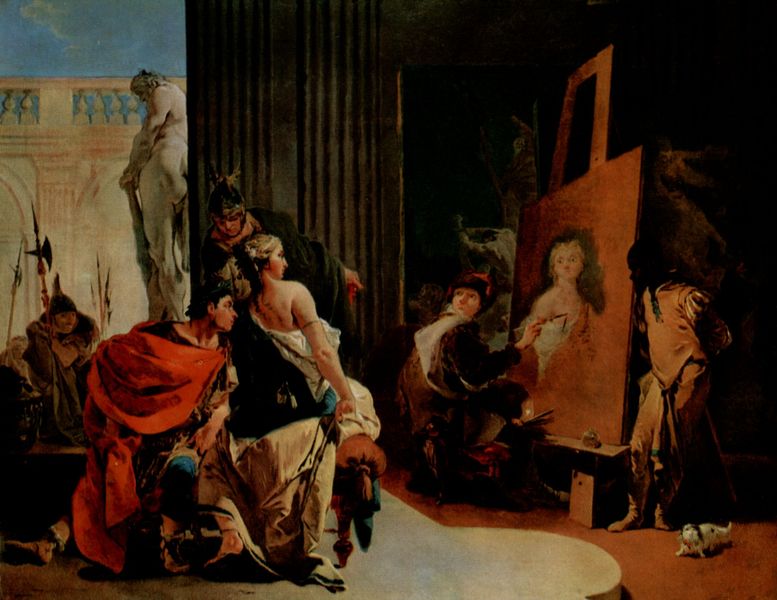
Titel: Alexander der Große und Campaspe im Atelier des Apelles
Künstler: Giovanni Battista Tiepolo
Standort: Montréal (Québec)
Institution: Montréal Museum of Fine Arts
Schlagwörter: akt, blau, dunkel, gemälde, gruppe, himmel, mann, nackt, schatten, umhang, weiß, frauen, gelb, menschen, mädchen, ocker, sitzen, braun, bunt, fenster, frau, hell, hintergrund, hut, kleid, licht, marmor, männer, orange, raum, schwarz, skizze, straße, stuhl, szene, säule, ausblick, dame, hund, rot, tuch, beige, malerei, schleife, mütze, wand, architektur, falten, stein, bild, innenraum, portrait, porträt, schauen, vorhang, wache, brüstung, boden, figur, gewand, haare, interieur, mantel, innen, paar, publikum, kontrast, renaissance, schulter, skulptur, statue, balkon, farbig, sofa, modell, italien, zuschauer, mauer, farbe, hocker, pilaster, saal, kaiser, kissen, könig, lanze, soldaten, falte, büste, atelier, draperie, maler, muse, staffelei, lciht, stufe, halbnackt, plastik, podest, model, abbild, neger, eingang, antike, balustrade, schönheit, groß, künstler, schwert, waffen, soldat, waffe, leinwand, helm, herrscher, allegorie, malen, pinsel, darsteller, römer, armband, werkstatt, sklave, moor, antik, mythos, hellebarde, historismus, wächter, kanneluren, lanzen, ballustrade, mohr, bode, umbra, unfertig, beil, herkules, keule, wachen, diana, genie, herakles, vorhan, balluster, kannelur, schosshund, alexander, modellsitzen, prüfen, apelles, helebarde, portraitieren, mahler, tatoo, tätowierung, metabild, campaspe, soldateen, skulptor, billdnis, herkules farnese